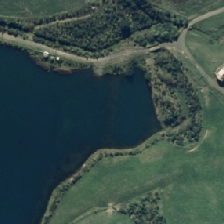
Land cover: lake_pond